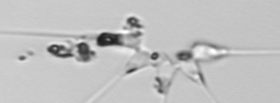
Label: Asterionellopsis_glacialis